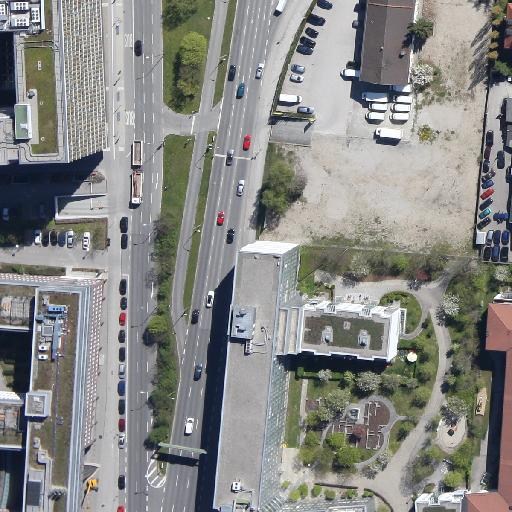
Referring expression: road marking